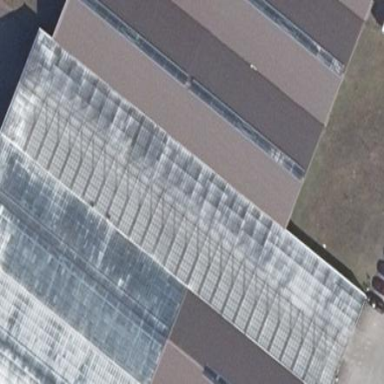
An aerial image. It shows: Industrial building.